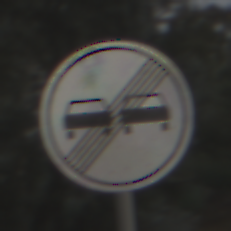
Verkehrszeichen: EndeUeberholverbot
Umgebung: Outdoor, Nature
Tageszeit: MorningAfternoon
Wetter: Overcast
Licht: Natural
Jahreszeit: NotSpecified
Kontrast: LowContrast